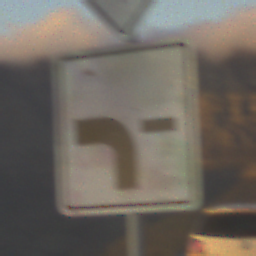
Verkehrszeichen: VerlaufVorfahrtsstrasse6
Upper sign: Vorfahrtsstrasse
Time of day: SunriseSunset
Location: Outdoor (RoadRail)
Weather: PartlyCloudy
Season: NotSpecified
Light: Natural